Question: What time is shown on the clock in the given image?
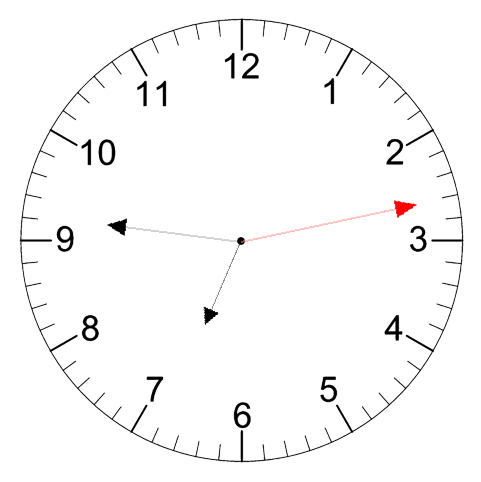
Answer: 06:46:13